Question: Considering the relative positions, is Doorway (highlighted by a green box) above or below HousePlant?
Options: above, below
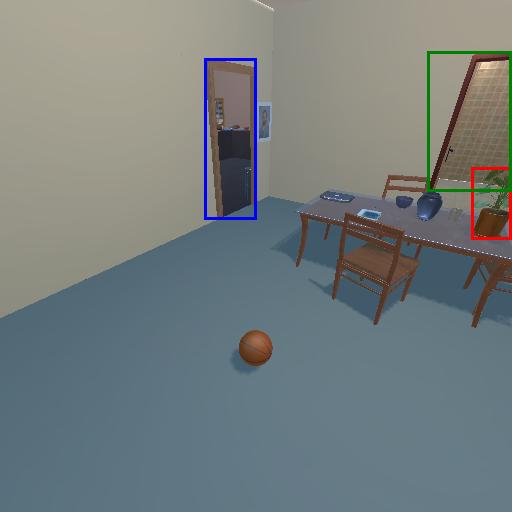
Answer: above